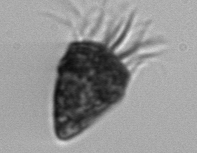
Label: Strombidium_morphotype2